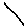
Label: line